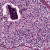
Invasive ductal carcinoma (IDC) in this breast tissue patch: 0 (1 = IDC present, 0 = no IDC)